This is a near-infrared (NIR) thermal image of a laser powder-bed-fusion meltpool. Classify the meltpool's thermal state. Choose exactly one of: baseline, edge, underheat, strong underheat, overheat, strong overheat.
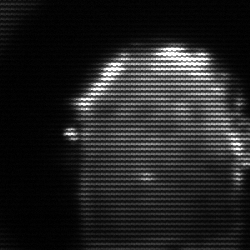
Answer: baseline